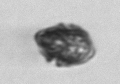
Label: Kryptoperidinium_triquetrum